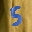
Label: 5